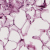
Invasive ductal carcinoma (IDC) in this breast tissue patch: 0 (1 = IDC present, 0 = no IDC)